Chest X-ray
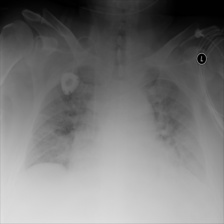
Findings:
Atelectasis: negative
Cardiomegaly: negative
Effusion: negative
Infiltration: negative
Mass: negative
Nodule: negative
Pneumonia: negative
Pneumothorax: negative
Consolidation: negative
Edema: negative
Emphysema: negative
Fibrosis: negative
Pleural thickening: negative
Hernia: negative